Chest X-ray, PA view. Patient: 24 years old, sex F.
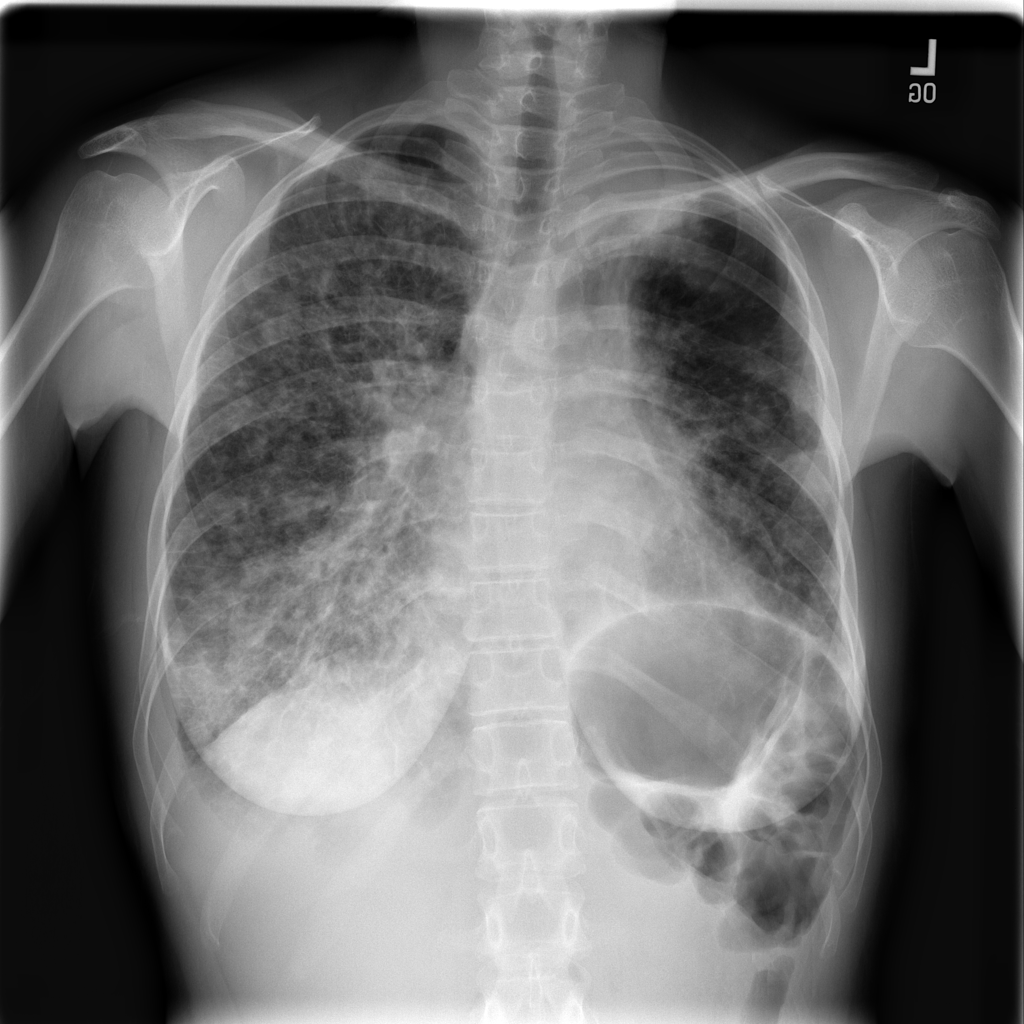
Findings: Pleural_Thickening